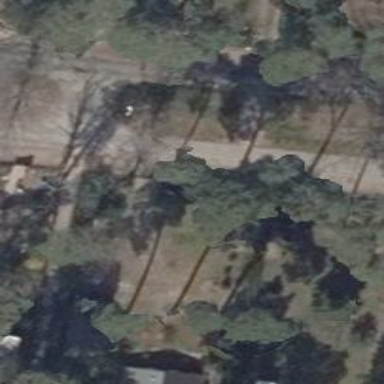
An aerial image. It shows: Driveway leading to service road.